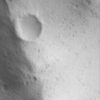
Label: not_dusty